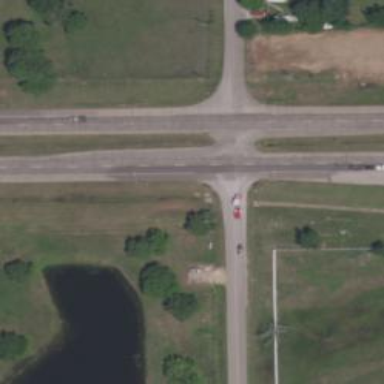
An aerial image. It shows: Primary highway.